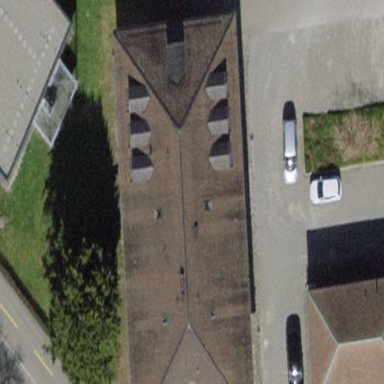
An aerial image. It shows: Building with tiled roof.